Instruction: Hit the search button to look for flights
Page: home
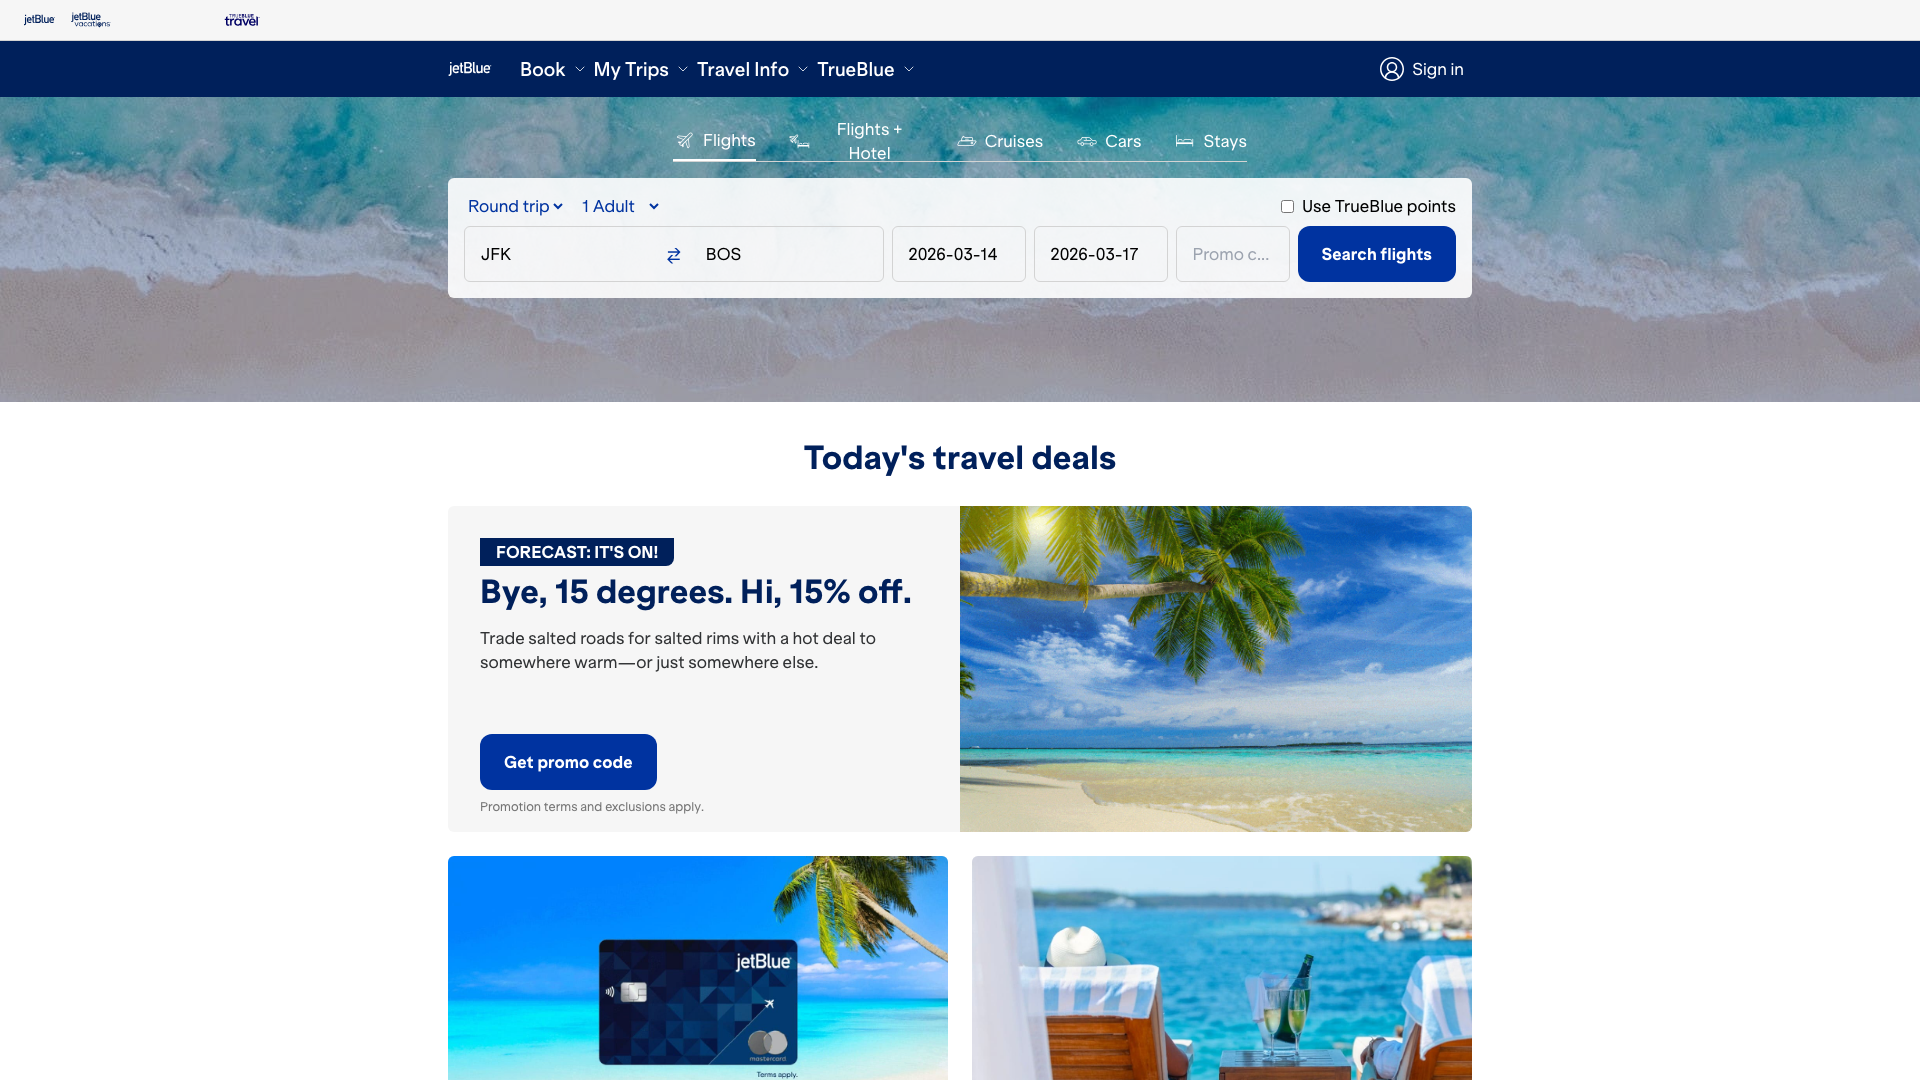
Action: click